Question: Is there a way to obtain the matrix which rotates a plane to a new orientation, given its new normal vector
The following image depicts what is described

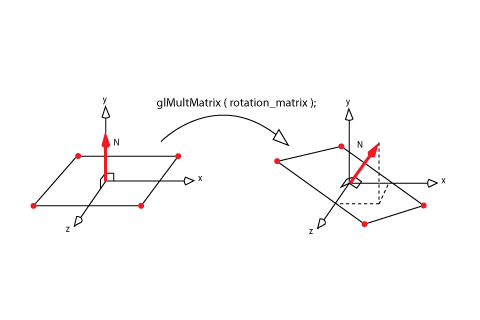
Answer: Given the old normal 'N' and the new normal 'N'' you can obtain the rotation by:
'''
RotationAxis = cross(N, N')
RotationAngle = arccos(dot(N, N') / (|N| * |N'|))
'''
Where
- 'cross(x, y)''x''y'- 'dot(x, y)''x''y'- '|x|''x'
This will rotate the old normal onto the new one by the shortest way possible.
- 'RotationAngle'- 'arccos''dot(N, N') = |N| * |N'| * cos(RotationAngle)''RotationAngle'- 'RotationAxis'- '(|N| * |N'|)''N''|N|''N'''|N'|'- 'N' = -N'
The first observation is that the two normals will always define (at least) one plane in which both are lying. The smallest angle that parts them will be measured inside this plane too.
So the 'RotationAxis' vector will be the normal of the plane that encloses both 'N' and 'N'' and the 'RotationAngle' is the smallest angle between the two mentioned earlier.
So by rotating around 'RotationAxis' by the 'RotationAngle' the old normal 'N' is rotated inside the plane, on the shortest path towards 'N''.